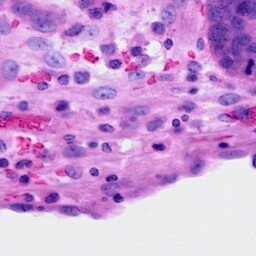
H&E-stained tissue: Ovarian